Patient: sex F, age 83
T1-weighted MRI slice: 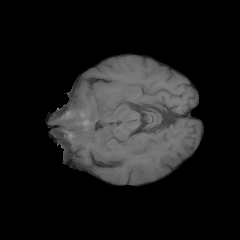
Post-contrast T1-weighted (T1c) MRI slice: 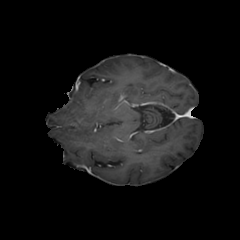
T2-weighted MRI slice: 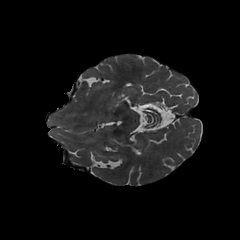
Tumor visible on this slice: no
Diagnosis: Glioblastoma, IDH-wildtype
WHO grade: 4